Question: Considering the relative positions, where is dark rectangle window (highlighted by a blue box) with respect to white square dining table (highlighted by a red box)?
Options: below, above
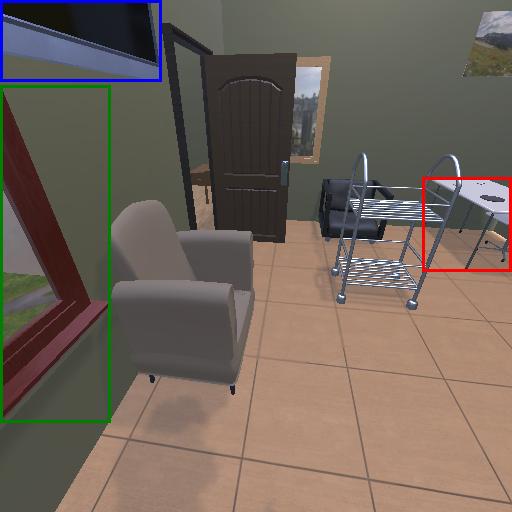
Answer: below